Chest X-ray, PA view. Patient: 56 years old, sex M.
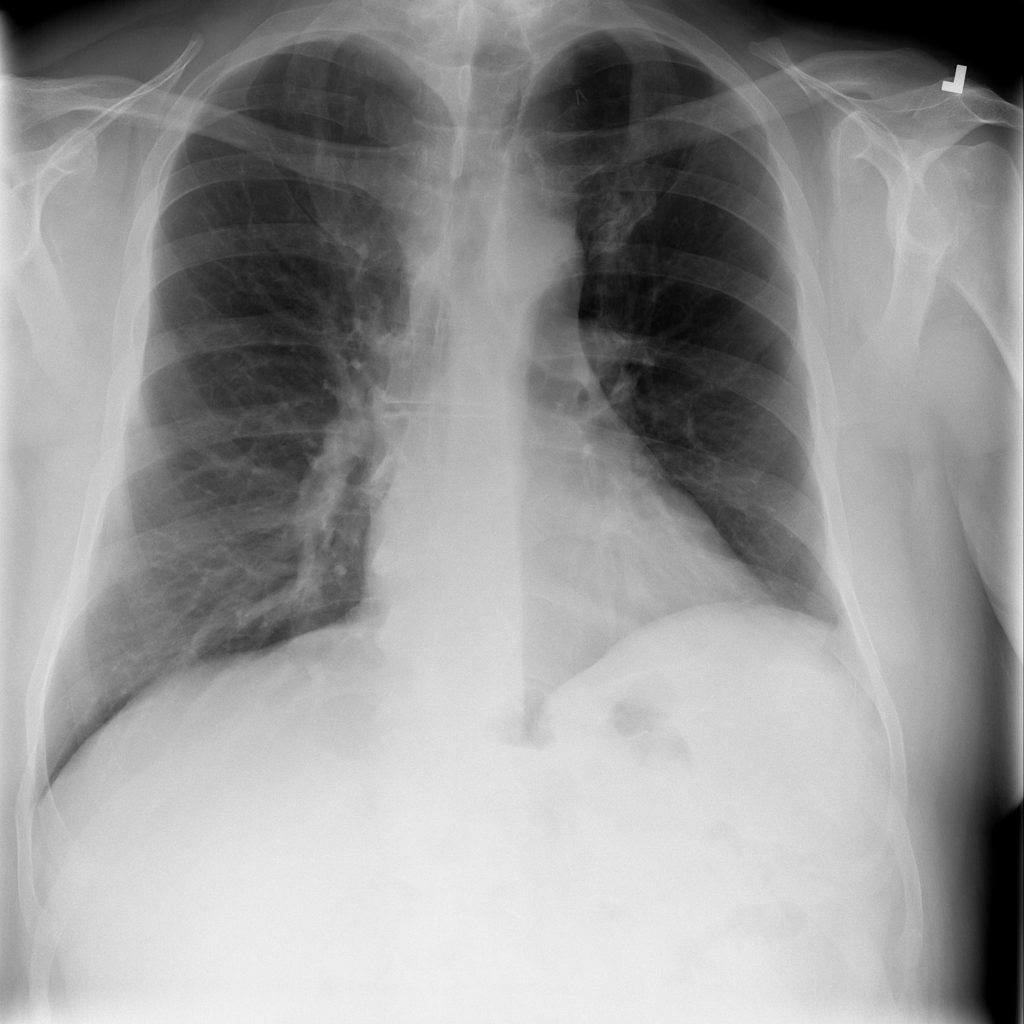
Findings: No Finding